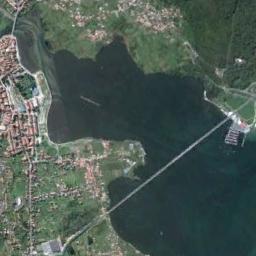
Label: bridge